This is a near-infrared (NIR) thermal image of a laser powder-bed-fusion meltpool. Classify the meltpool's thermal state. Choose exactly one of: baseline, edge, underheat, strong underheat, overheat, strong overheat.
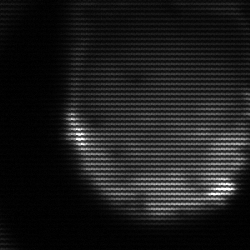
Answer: edge